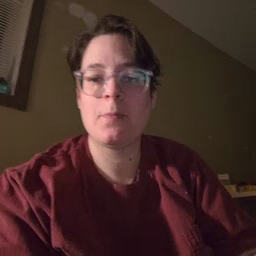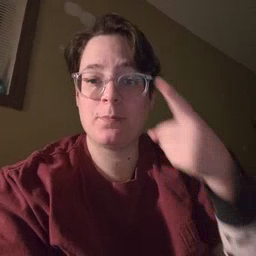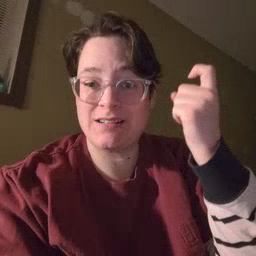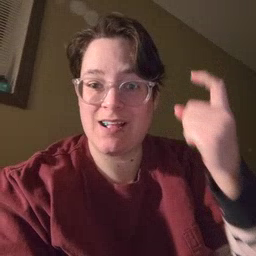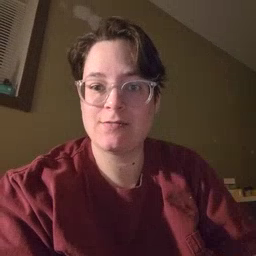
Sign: because